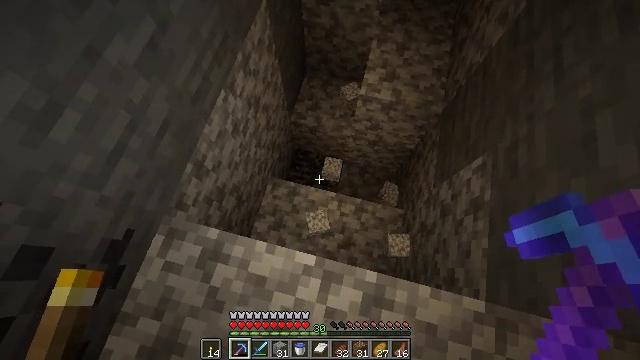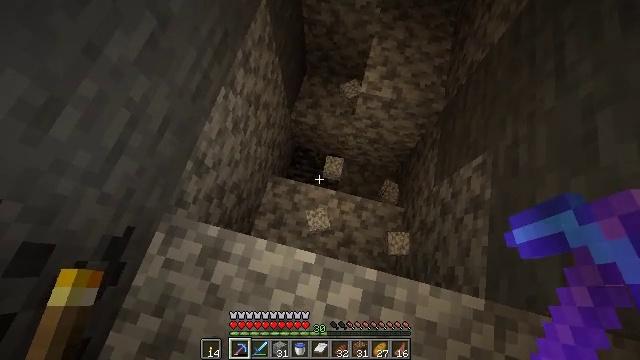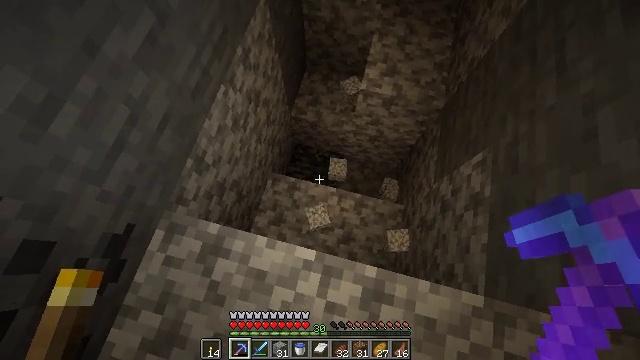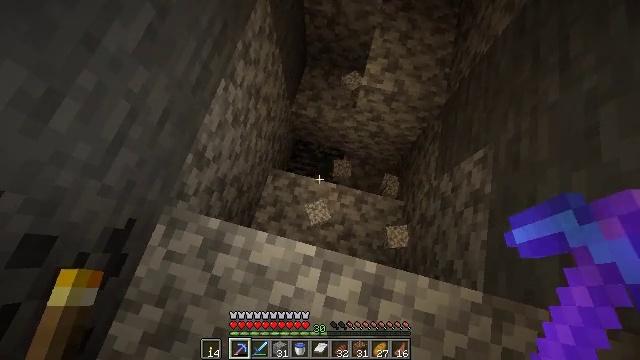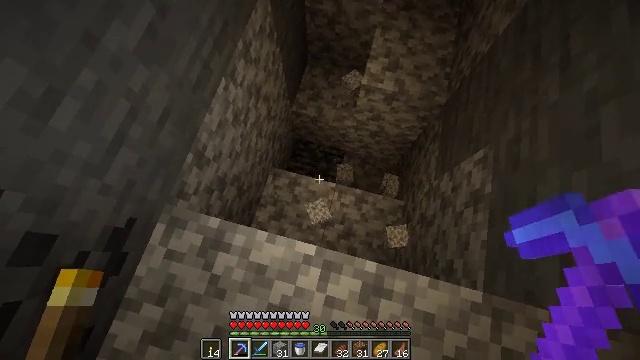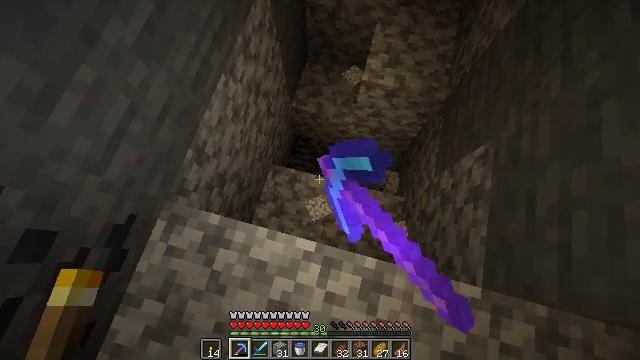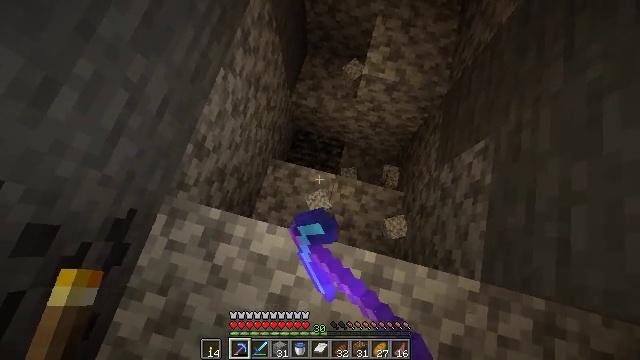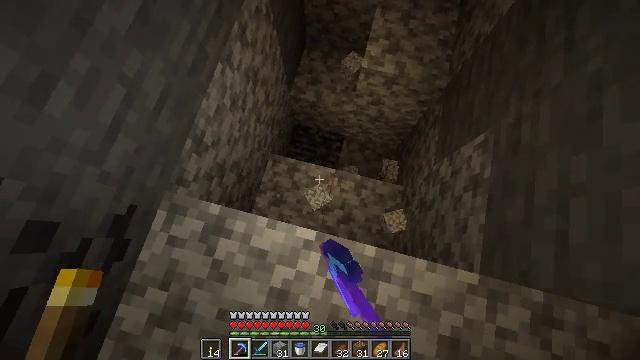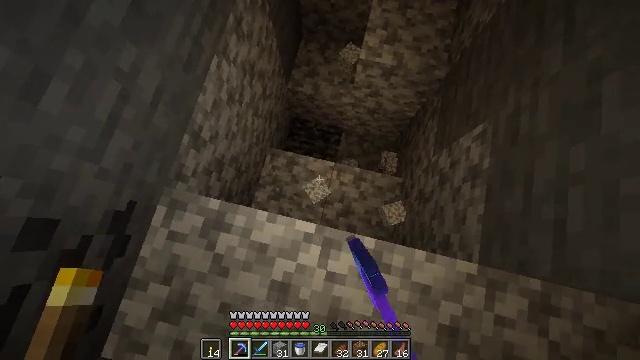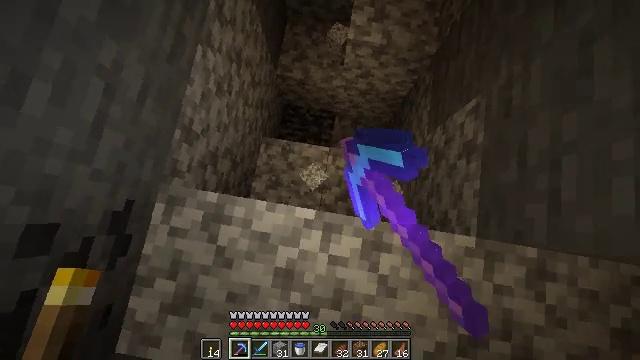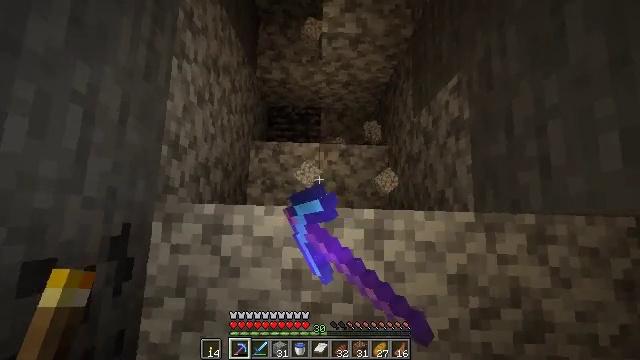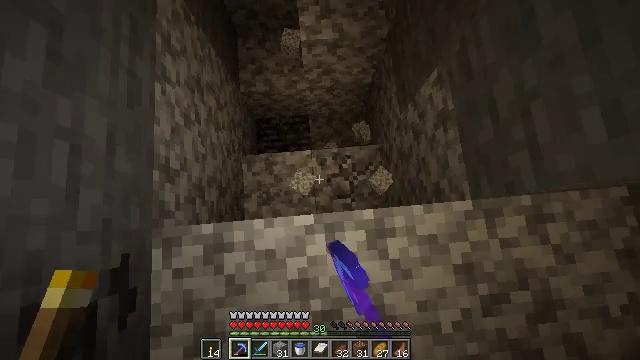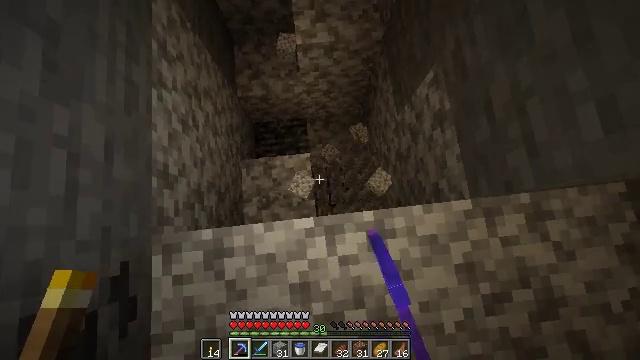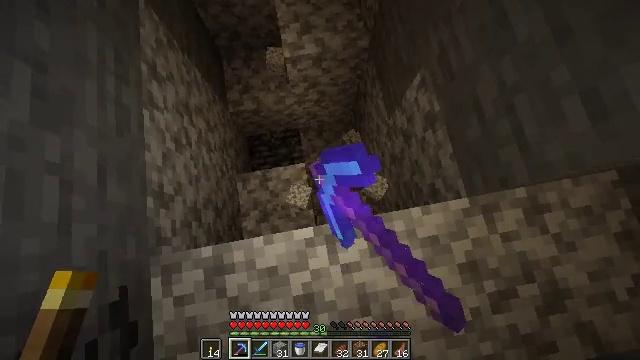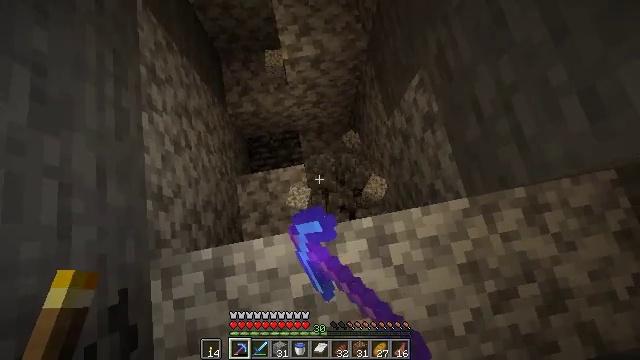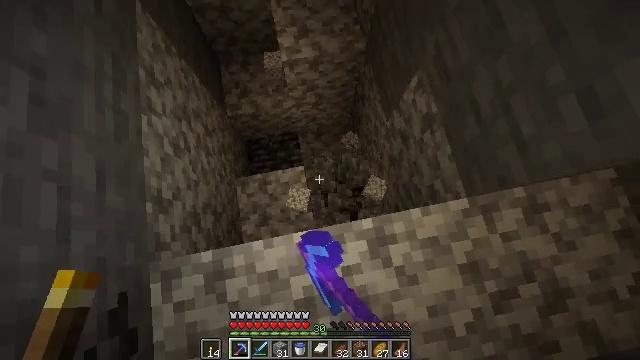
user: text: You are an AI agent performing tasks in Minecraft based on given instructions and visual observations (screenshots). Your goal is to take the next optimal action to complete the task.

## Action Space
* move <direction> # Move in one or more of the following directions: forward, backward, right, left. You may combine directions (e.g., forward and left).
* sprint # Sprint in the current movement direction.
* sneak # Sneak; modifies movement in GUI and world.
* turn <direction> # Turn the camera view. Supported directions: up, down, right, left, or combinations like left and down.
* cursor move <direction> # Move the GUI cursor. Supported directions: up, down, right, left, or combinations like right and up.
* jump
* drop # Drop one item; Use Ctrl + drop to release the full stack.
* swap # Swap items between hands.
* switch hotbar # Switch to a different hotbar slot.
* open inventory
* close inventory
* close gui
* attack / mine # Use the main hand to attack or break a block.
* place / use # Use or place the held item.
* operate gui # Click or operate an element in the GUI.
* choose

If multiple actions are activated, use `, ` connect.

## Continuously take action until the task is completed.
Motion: motion action
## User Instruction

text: Digging the diorite for building material.
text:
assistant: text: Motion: attack / mine
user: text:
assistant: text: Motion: attack / mine
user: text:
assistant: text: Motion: attack / mine
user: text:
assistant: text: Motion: attack / mine
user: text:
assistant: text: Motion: attack / mine
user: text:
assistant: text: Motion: turn down, attack / mine
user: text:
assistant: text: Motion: turn down, attack / mine
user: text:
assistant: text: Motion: turn down, attack / mine
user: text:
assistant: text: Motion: turn right and down, attack / mine
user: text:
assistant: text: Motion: turn right, attack / mine
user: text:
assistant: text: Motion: turn right and up, attack / mine
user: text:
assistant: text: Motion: turn right, attack / mine
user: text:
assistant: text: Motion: turn right and up, attack / mine
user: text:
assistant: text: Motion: attack / mine
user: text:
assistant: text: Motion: attack / mine
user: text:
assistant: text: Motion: attack / mine
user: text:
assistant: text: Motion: attack / mine